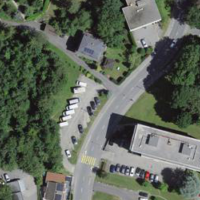
EUNIS habitat code: 55
Species observed at this site:
Prunus spinosa
Acer pseudoplatanus